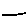
Label: line